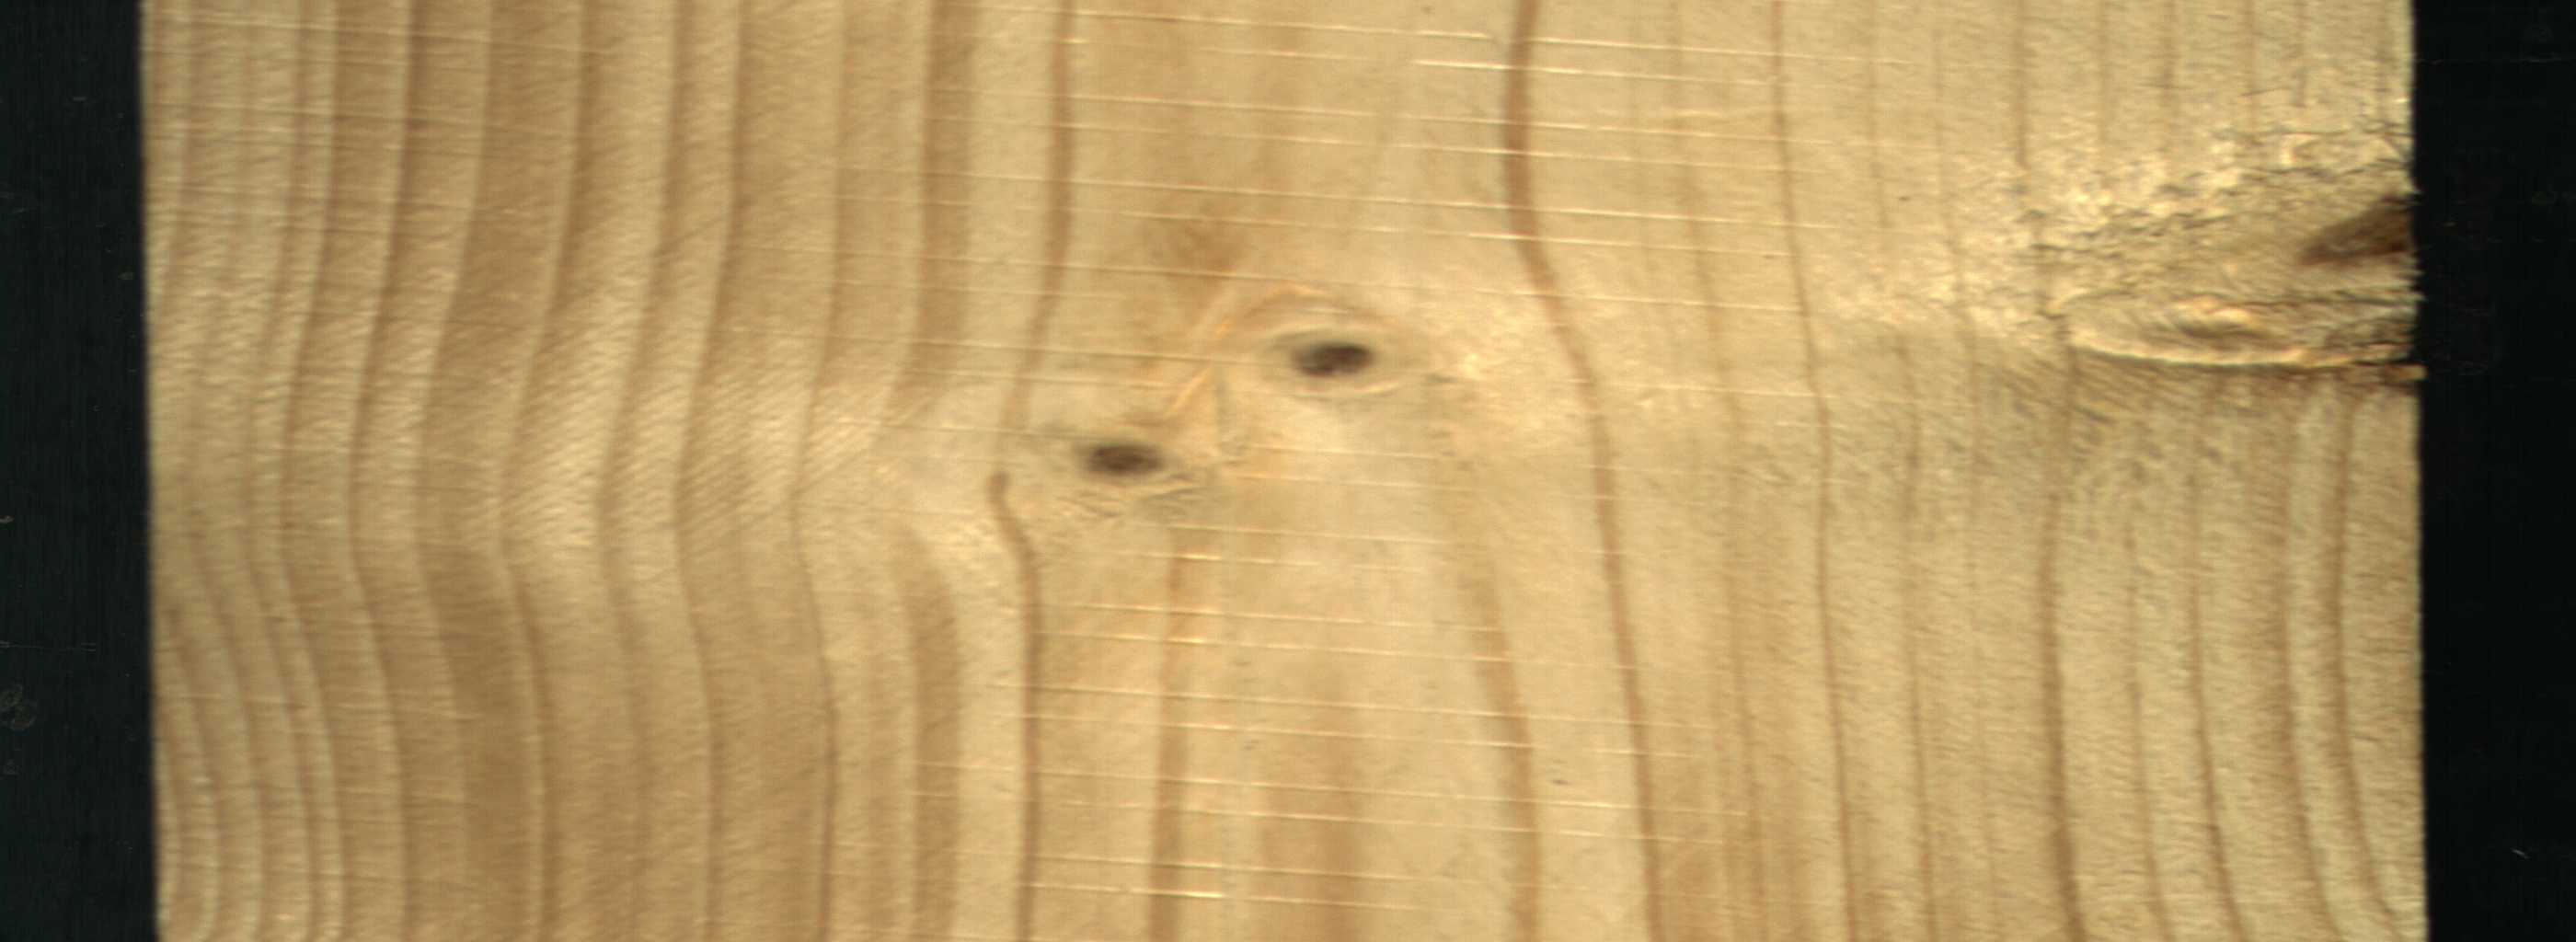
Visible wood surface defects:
Live_Knot
Live_Knot
Live_Knot